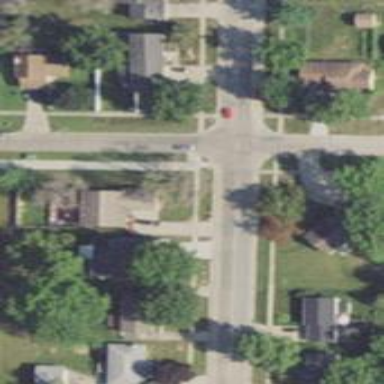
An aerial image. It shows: Unmarked road crossing.